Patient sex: M
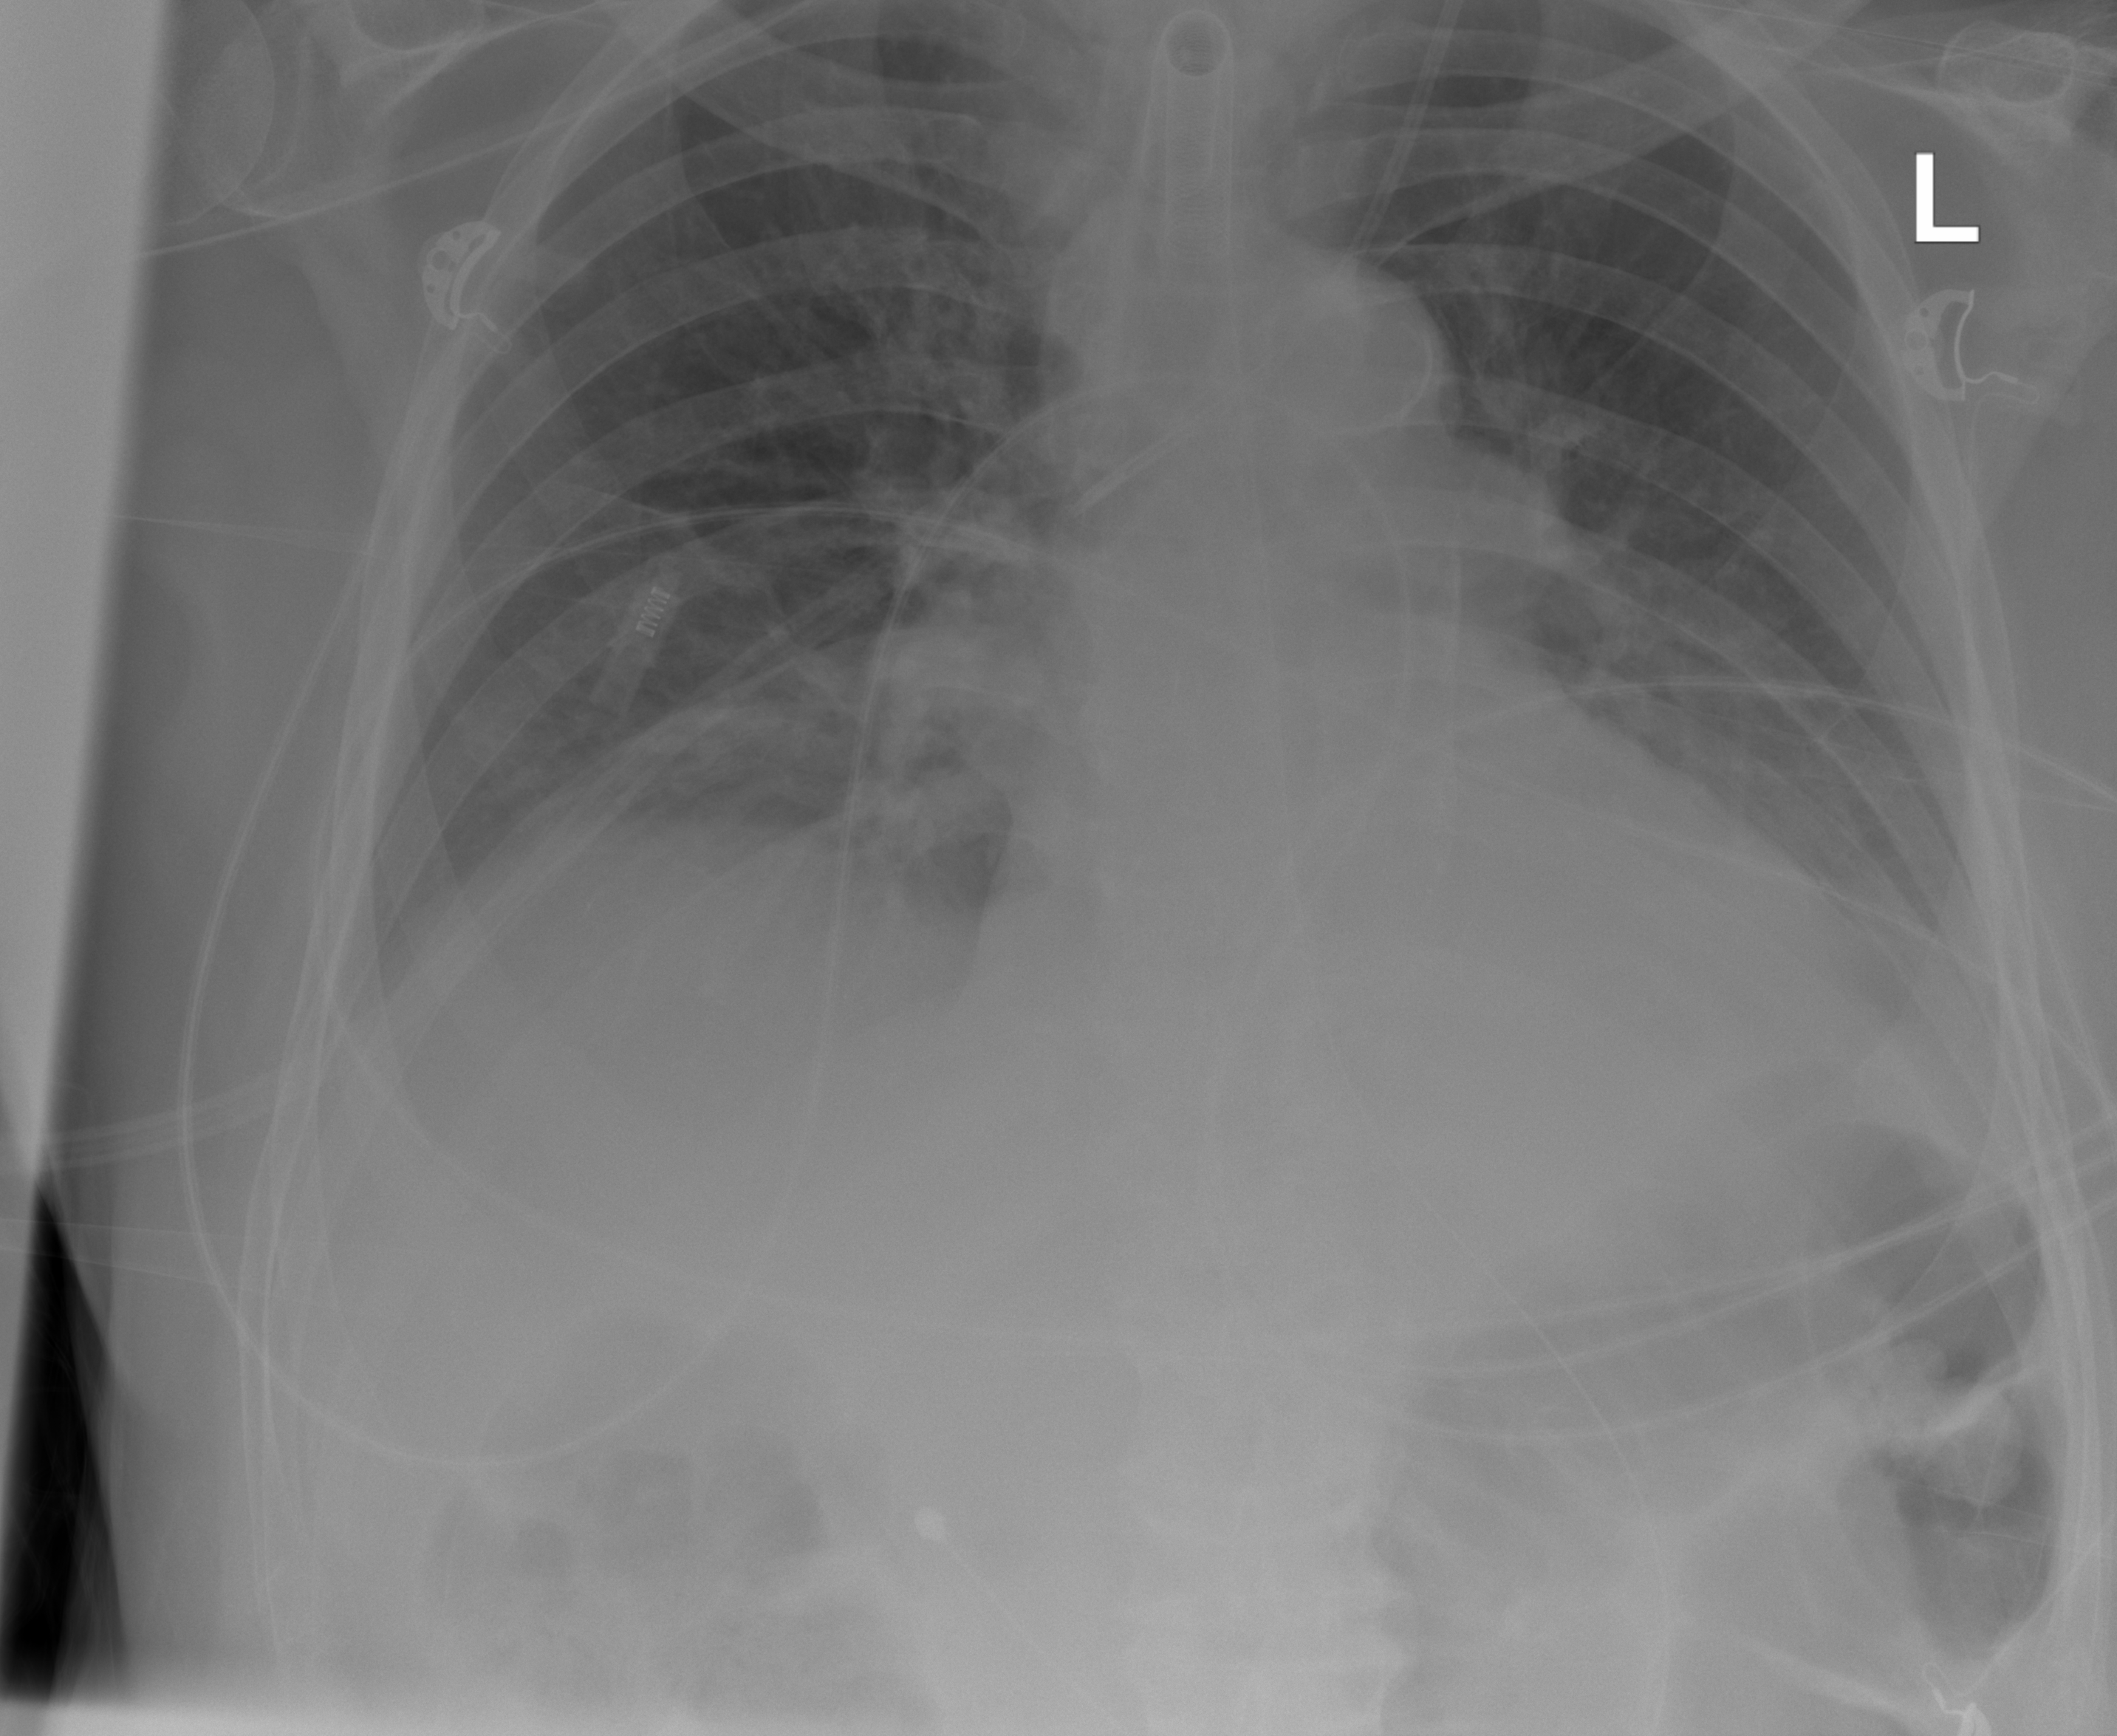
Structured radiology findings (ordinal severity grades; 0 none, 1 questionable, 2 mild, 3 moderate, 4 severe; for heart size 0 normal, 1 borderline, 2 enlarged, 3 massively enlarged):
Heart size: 0
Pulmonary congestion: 0
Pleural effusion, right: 0
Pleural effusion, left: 1
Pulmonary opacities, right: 0
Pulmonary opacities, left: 0
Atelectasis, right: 2
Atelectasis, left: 2